Question: Im using <URL>
'''
legend: {
enabled: true,
floating: true,
verticalAlign: 'bottom',
align:'right',
y:40
},
'''
my overall chart code is
'''
$('#chart_portfolio').highcharts({
chart: {
borderColor: '#ff0000',
width: null,
height: null
},
title: {
text: false,
x: -20 //center
},
legend: {
enabled: true,
floating: true,
verticalAlign: 'bottom',
align:'center'
},
xAxis: {
categories: portfolio_creation_date //this is an array
},
yAxis: {
title: {
text: false
},
plotLines: [{
value: 0,
width: 1,
color: '#ff0000'
}]
},
tooltip: {
shared: true,
crosshairs: true
},
series: [{
name: 'Future',
data: portfolio_future, //this is an array
color: '#0f00ff'
}, {
name: 'In Grace Period',
data: portfolio_ingrace_period, //this is an array
color: '#fda800'
}, {
name: 'Arrears',
data: portfolio_in_arrears, //this is an array
color: '#f40404'
}, {
name: 'Good standing',
data: portfolio_good_standing, //this is an array
color: '#4da74d'
}]
}); //end of highcharts
'''
but sadly not working. Please refer below image for a sharp detail.

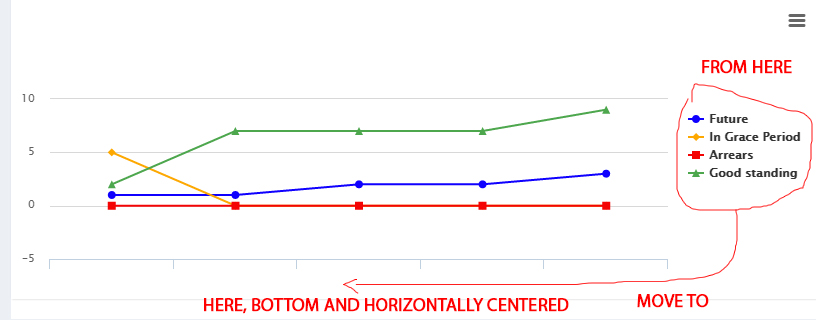
Answer: Simply remove options, to use default ones: <URL>
'''
legend: {
// enabled: true,
// floating: true,
// verticalAlign: 'bottom',
// align:'center'
},
'''